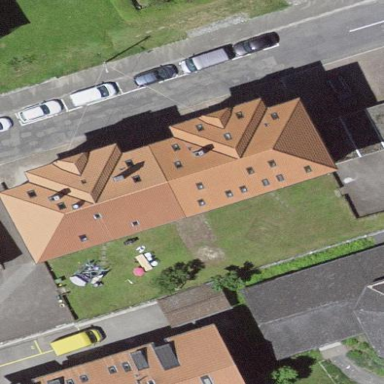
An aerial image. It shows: Flat-roofed residential building.